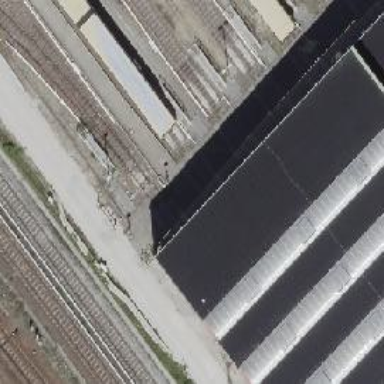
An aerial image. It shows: Signal on the railway located in the track.